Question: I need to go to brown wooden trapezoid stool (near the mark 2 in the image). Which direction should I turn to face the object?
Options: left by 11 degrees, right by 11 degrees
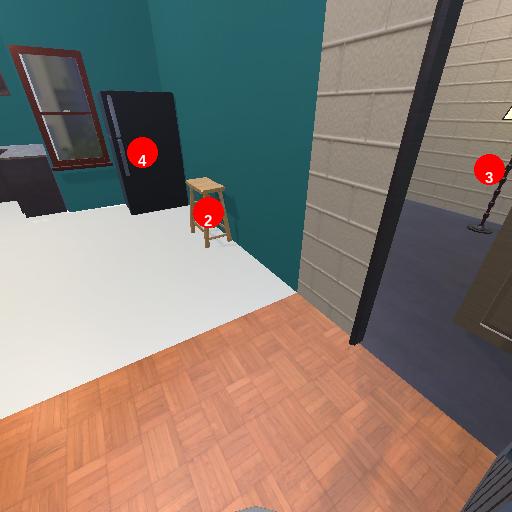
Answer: left by 11 degrees